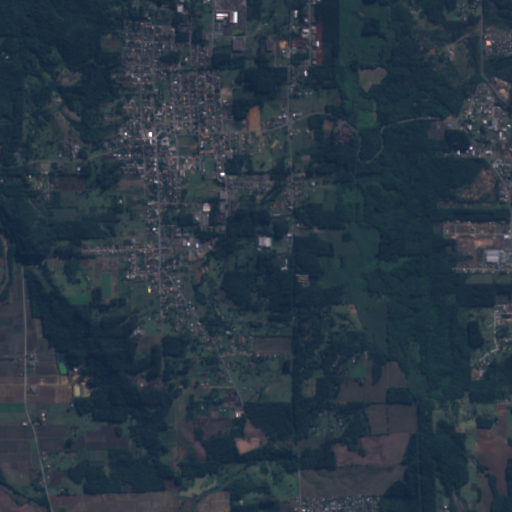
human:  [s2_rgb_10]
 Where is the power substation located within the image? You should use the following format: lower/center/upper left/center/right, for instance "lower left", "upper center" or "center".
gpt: The power substation is located in the upper center of the image.
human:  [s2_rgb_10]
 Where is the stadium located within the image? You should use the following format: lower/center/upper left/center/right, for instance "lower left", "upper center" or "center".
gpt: The stadium is located in the upper center of the image.
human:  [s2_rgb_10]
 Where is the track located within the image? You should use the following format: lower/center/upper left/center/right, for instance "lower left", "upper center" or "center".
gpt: The track is located in the upper center of the image.
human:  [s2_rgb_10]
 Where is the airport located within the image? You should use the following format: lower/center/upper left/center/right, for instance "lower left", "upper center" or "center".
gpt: There is no airport in the image.